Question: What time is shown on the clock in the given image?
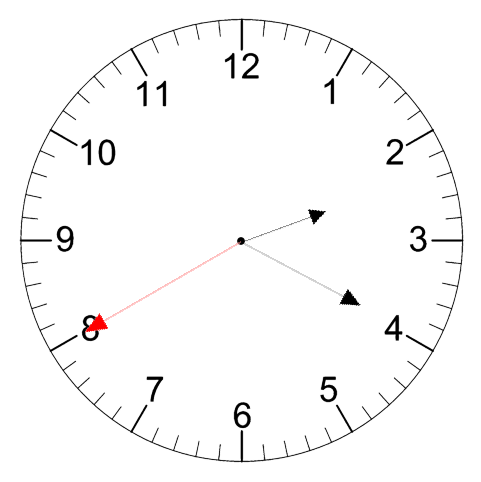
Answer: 02:19:40